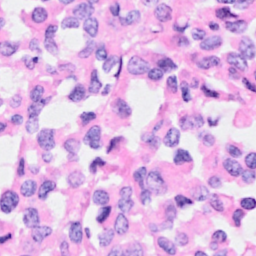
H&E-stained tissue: Breast